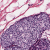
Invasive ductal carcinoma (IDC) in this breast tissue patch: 0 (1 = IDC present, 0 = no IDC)